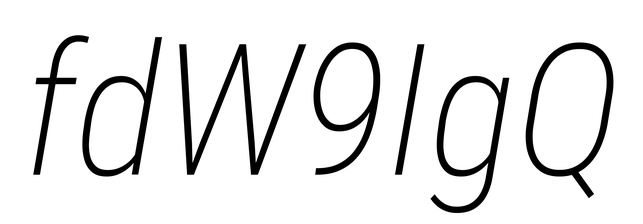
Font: Roboto-Italic_Condensed_ExtraLight_Italic